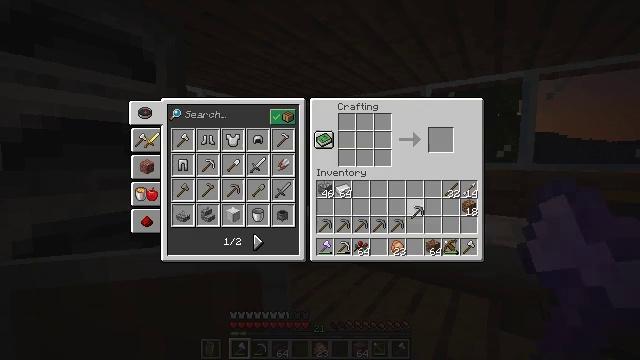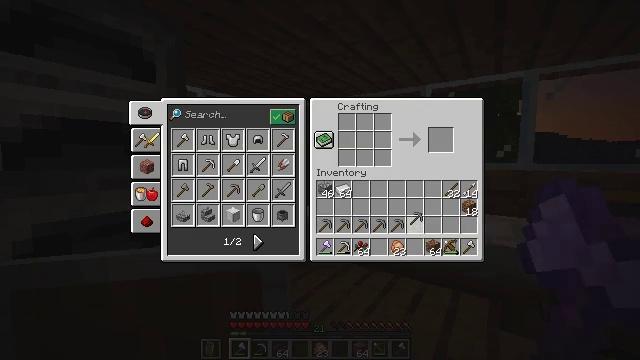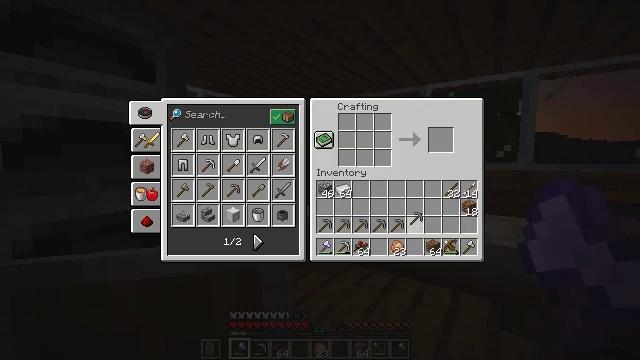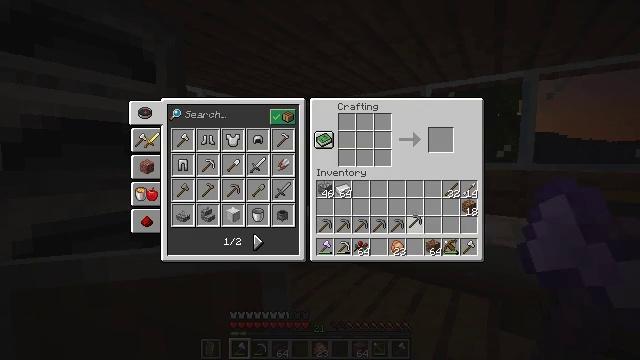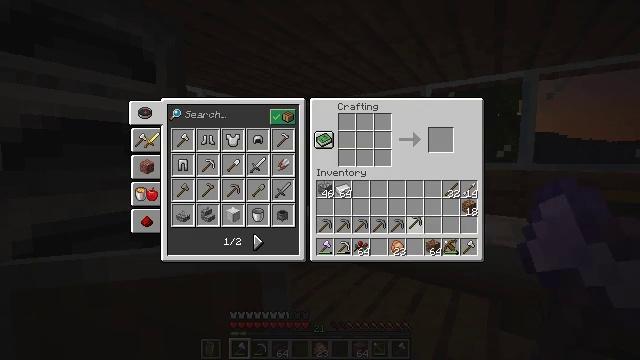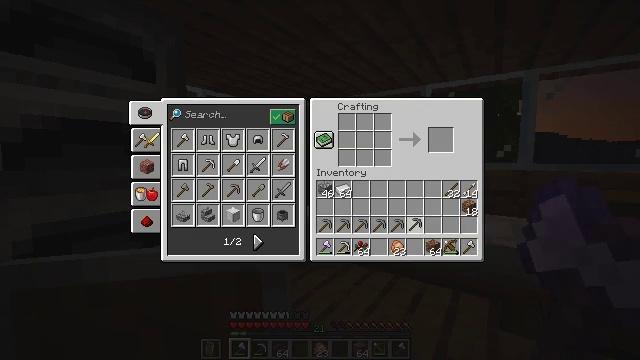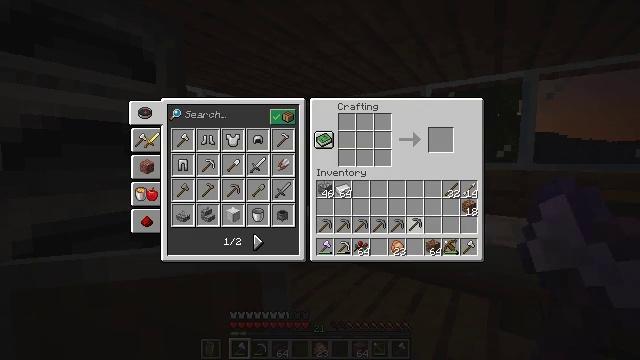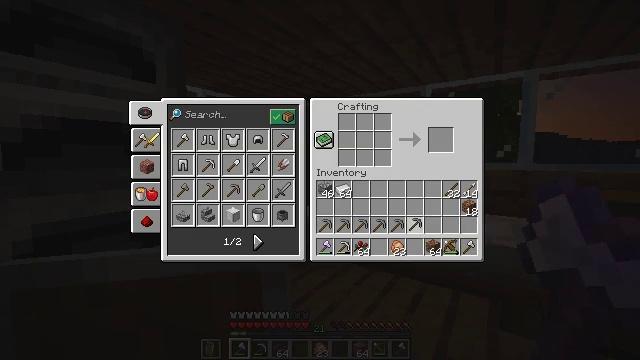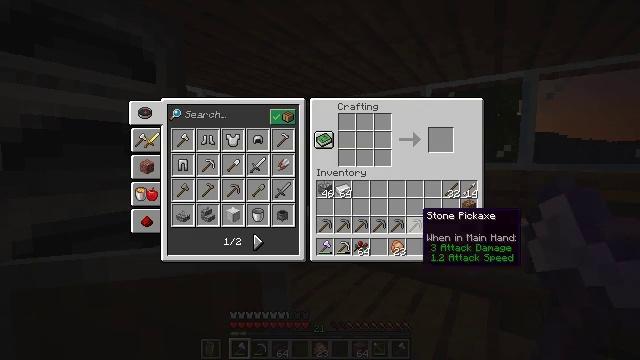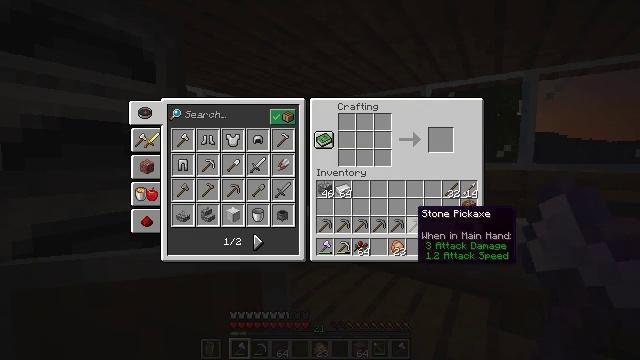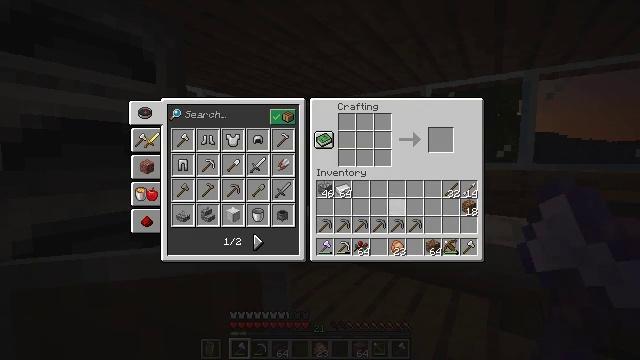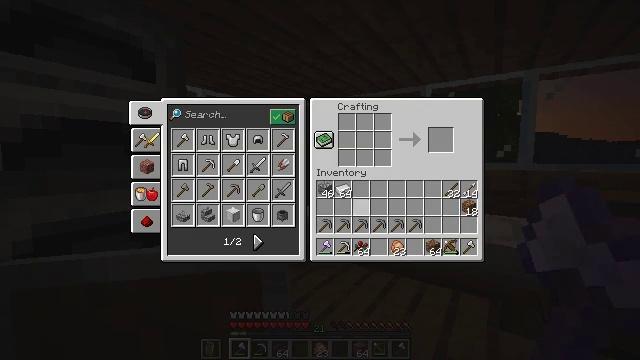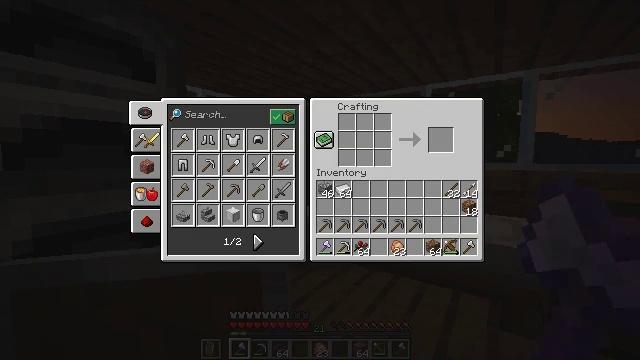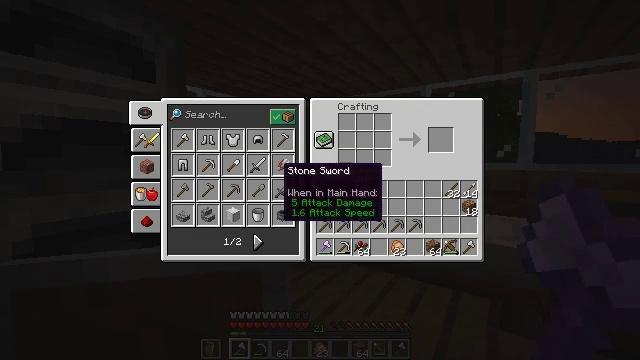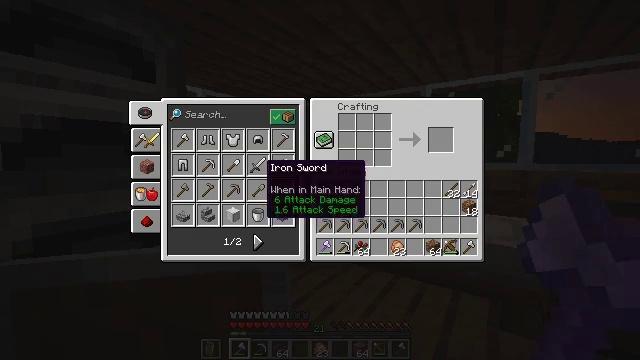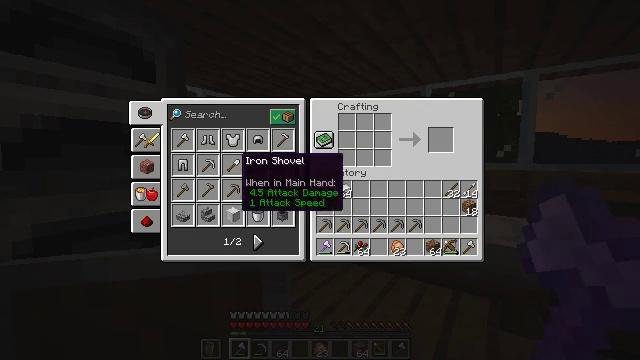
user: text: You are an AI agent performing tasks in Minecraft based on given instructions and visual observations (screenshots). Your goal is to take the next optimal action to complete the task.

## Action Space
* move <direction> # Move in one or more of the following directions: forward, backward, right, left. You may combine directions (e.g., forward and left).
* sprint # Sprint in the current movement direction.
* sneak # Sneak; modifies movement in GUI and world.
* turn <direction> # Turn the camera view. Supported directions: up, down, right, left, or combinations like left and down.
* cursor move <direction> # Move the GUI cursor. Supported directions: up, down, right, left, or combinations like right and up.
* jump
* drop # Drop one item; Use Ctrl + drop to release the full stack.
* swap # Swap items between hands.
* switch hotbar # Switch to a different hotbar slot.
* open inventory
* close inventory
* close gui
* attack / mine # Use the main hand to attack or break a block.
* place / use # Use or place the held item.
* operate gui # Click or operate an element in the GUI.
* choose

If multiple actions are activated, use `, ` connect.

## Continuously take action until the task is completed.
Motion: motion action
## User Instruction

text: Put sticks and iron ingots into the crafting grid to make an iron pickaxe.
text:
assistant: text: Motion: open gui
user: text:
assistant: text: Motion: no_op
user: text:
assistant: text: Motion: no_op
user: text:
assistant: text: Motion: no_op
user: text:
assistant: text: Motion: no_op
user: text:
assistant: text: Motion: operate gui
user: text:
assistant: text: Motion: operate gui
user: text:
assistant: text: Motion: no_op
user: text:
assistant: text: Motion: no_op
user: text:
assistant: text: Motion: cursor move left and up
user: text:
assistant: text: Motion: cursor move left and up
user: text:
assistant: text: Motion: cursor move left and up
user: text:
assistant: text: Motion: cursor move left
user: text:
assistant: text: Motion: cursor move left
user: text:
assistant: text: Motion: cursor move left and up
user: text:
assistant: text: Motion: cursor move left
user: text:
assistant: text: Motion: no_op
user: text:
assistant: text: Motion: no_op
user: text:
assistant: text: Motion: no_op
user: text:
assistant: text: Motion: no_op
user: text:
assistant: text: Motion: no_op
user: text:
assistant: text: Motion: operate gui
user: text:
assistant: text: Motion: operate gui
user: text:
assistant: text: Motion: operate gui
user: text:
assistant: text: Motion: no_op
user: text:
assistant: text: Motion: cursor move right and up
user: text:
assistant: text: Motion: cursor move right and up
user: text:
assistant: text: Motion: cursor move right
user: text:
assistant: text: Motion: cursor move right
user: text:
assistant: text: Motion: no_op